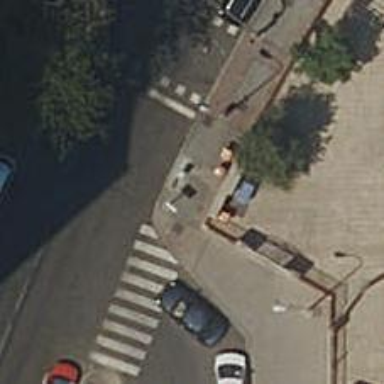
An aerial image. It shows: Post box is visible.